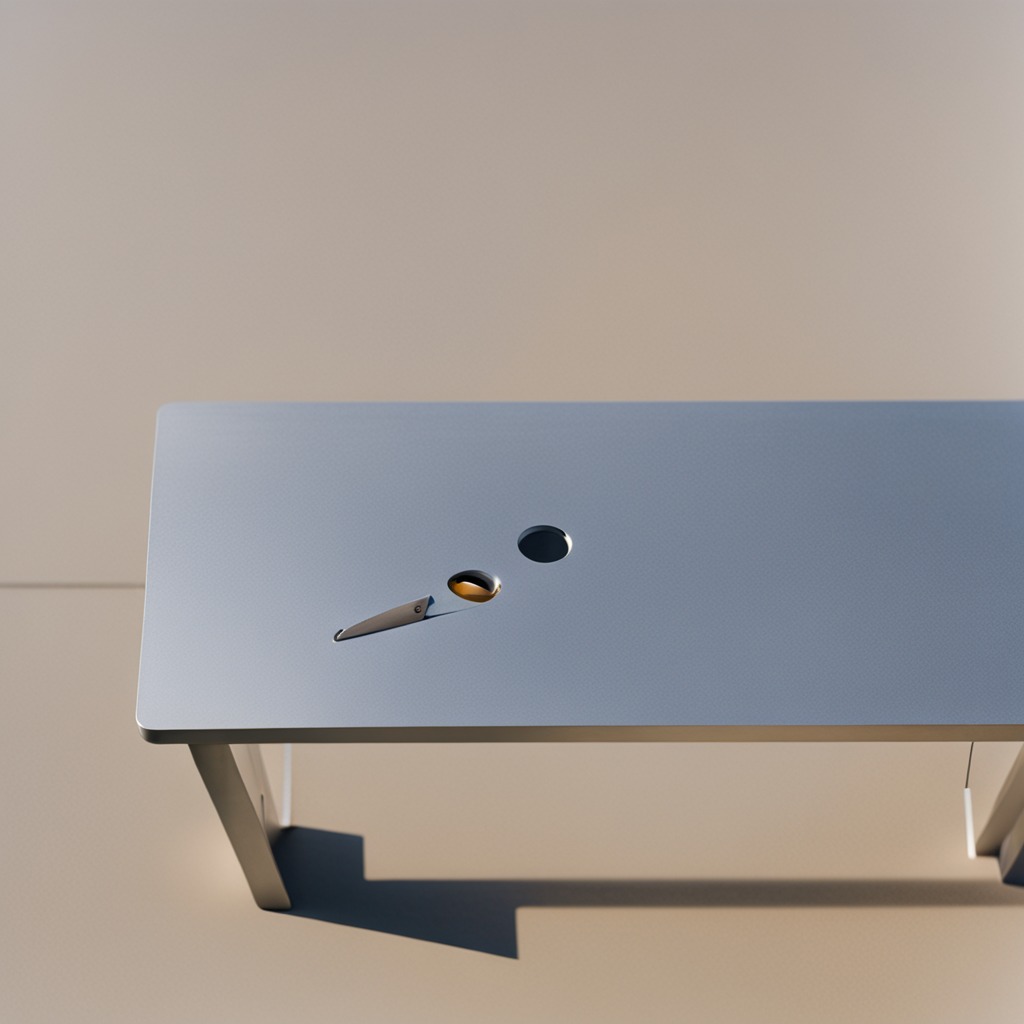
A metal saw is lying on the table in the afternoon light.